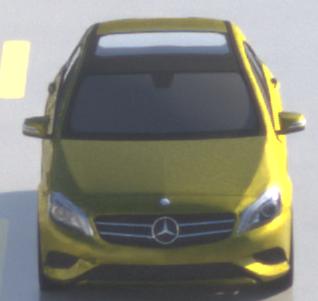
Make: Mercedes-Benz
Model: A 180
Detailed model: A-Class (176)
Model produced from: 2012/09
Model produced until: 2015/07
Doors: 5
Color: yellow
Road condition: wet road
Daytime: sunrise or sunset
Contrast: medium contrast